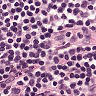
Metastatic tissue present: no